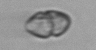
Label: Dinophyceae